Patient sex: M
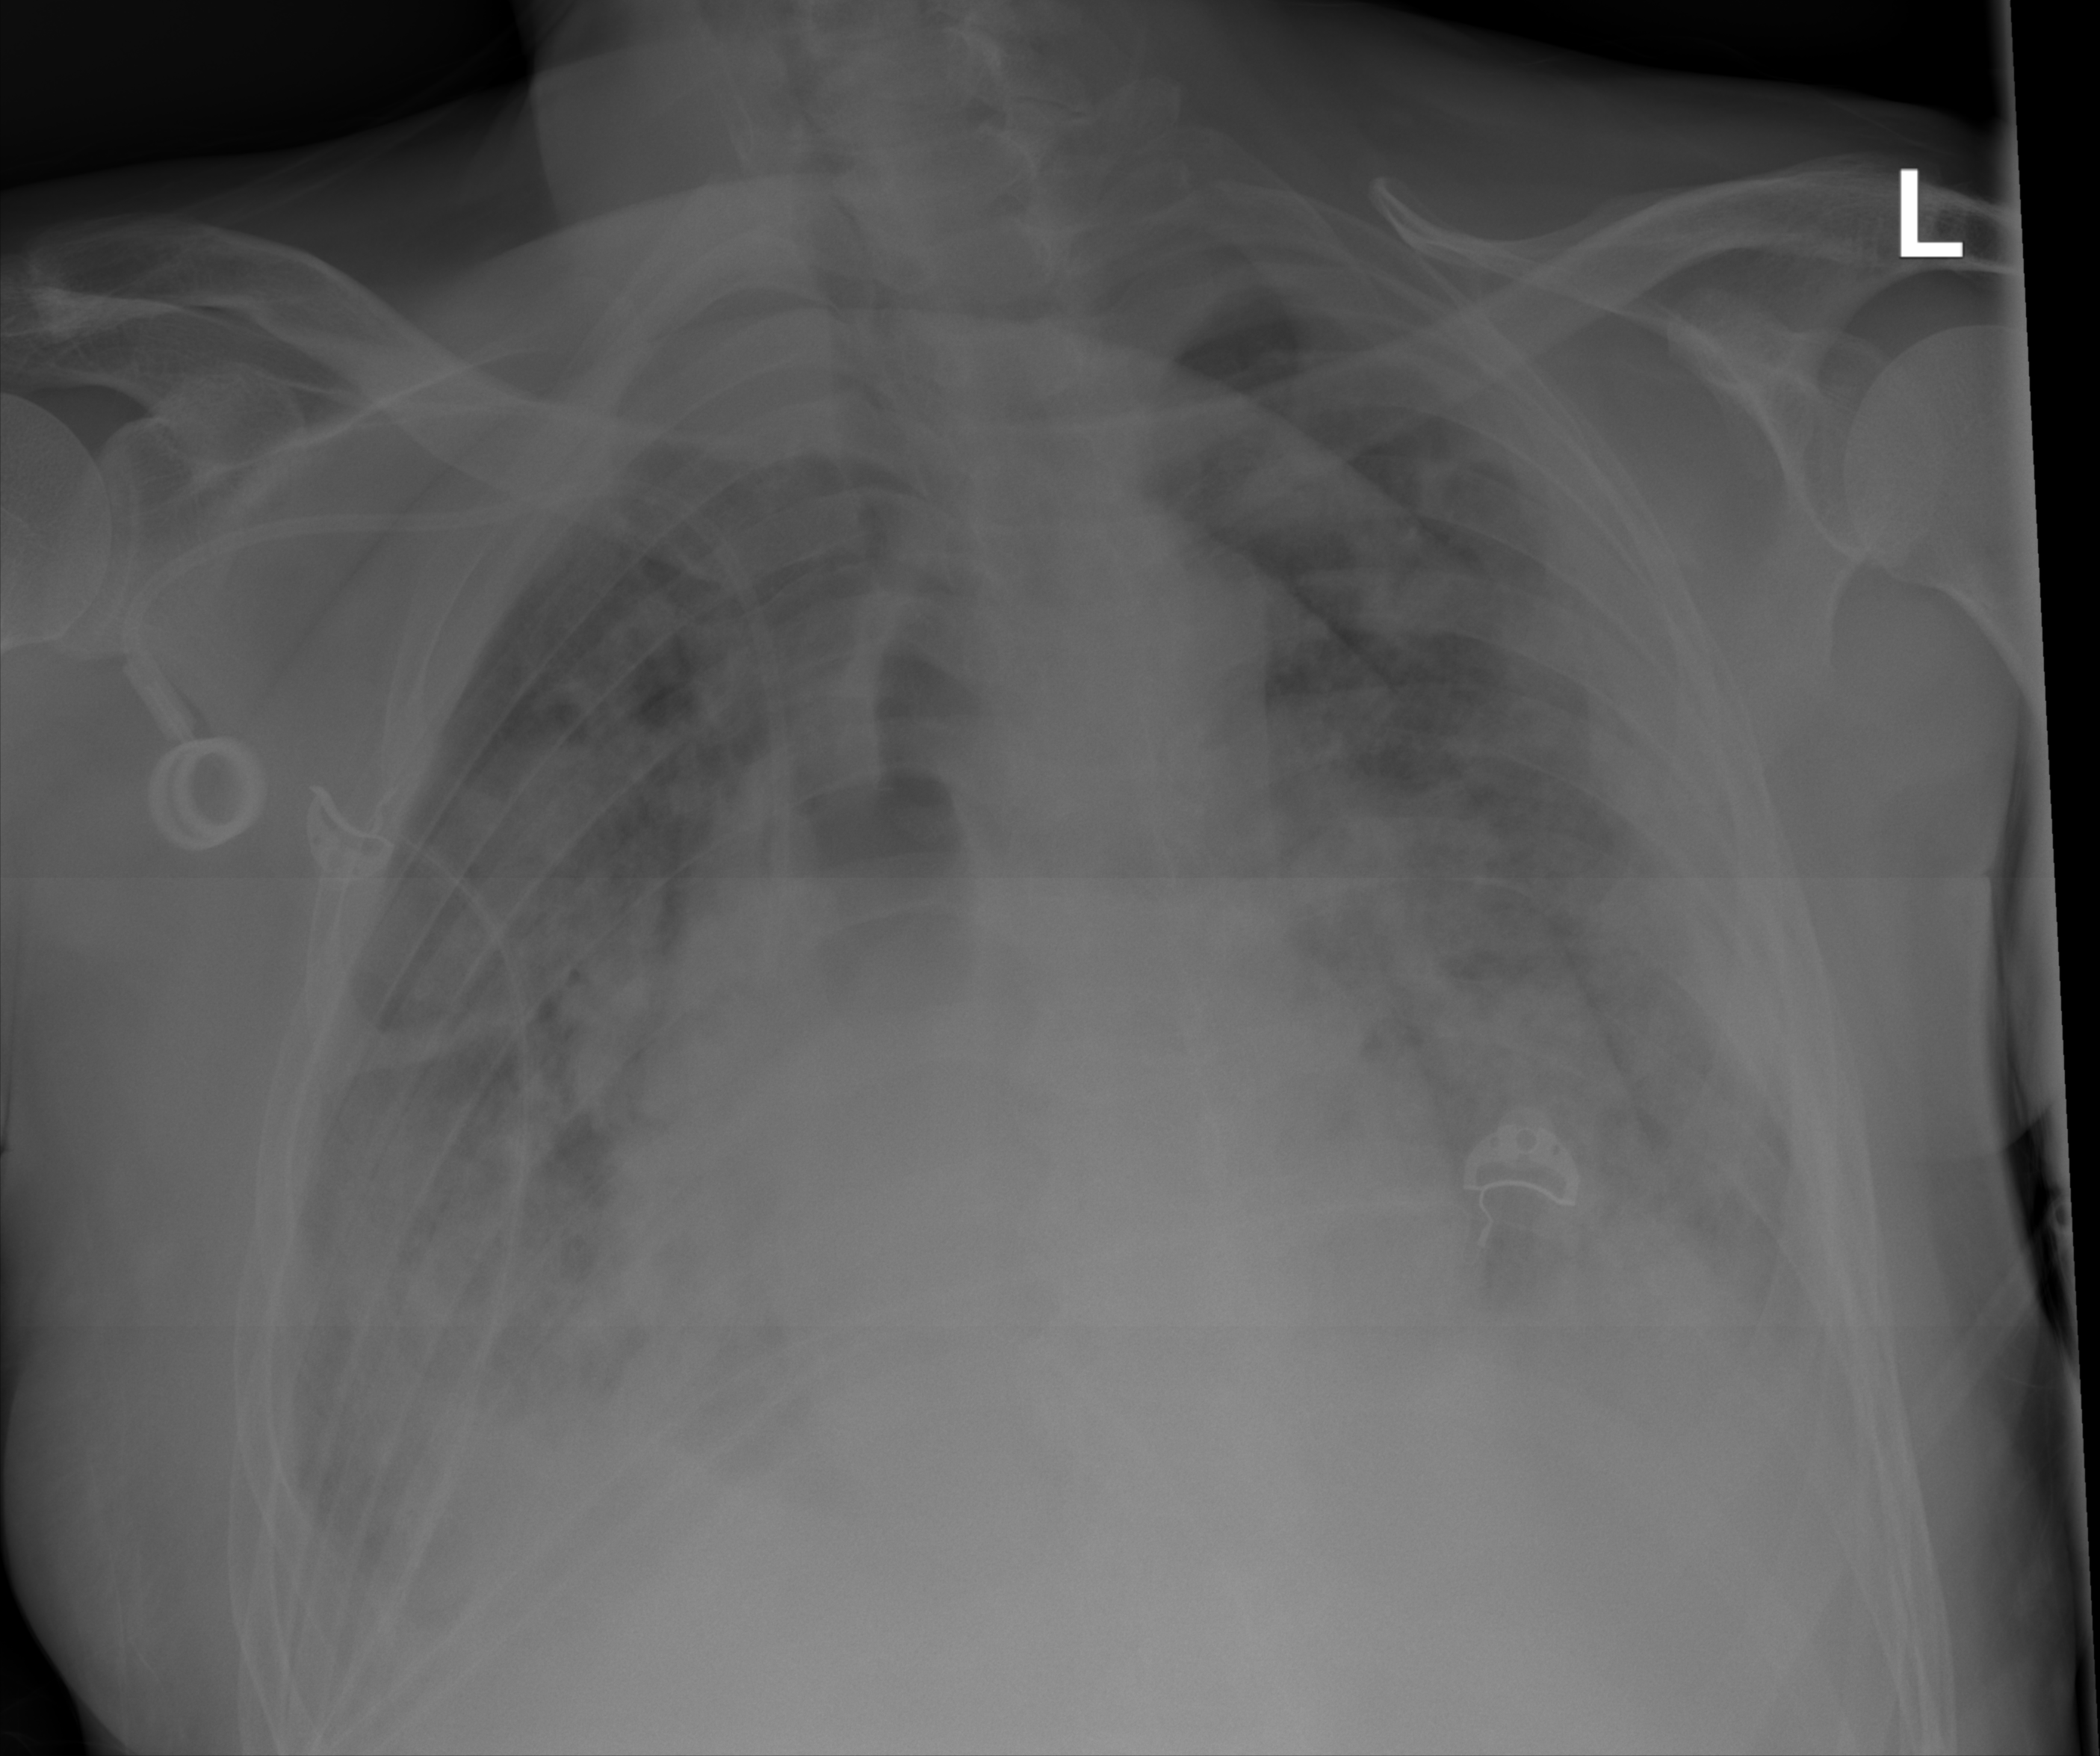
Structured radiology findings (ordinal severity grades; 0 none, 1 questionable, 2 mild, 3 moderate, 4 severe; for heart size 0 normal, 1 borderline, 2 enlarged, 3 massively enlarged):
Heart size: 2
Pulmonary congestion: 2
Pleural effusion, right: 2
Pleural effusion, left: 2
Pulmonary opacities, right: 3
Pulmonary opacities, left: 3
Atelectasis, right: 2
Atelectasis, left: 3